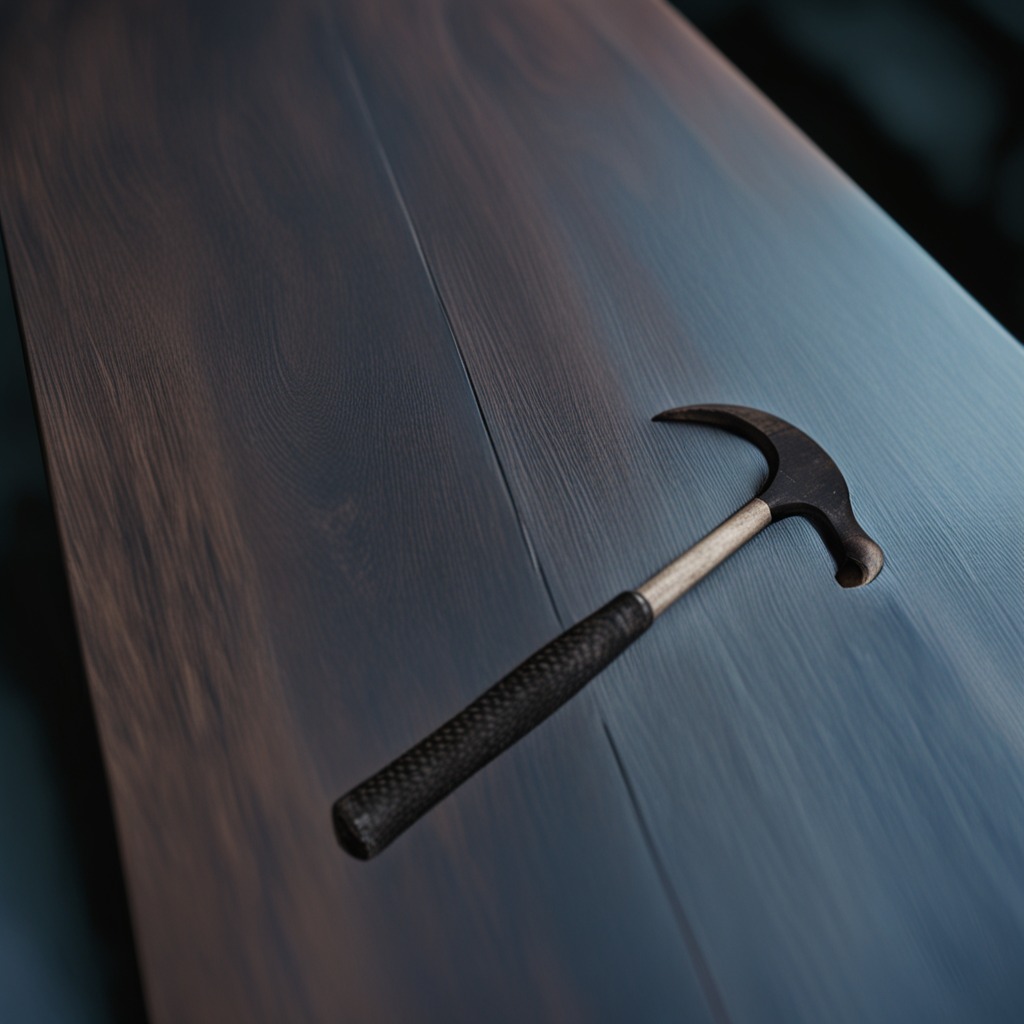
A hammer is lying on the table in a small garage at twilight.